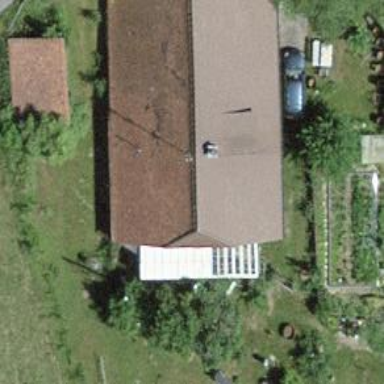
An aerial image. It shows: Farm building.